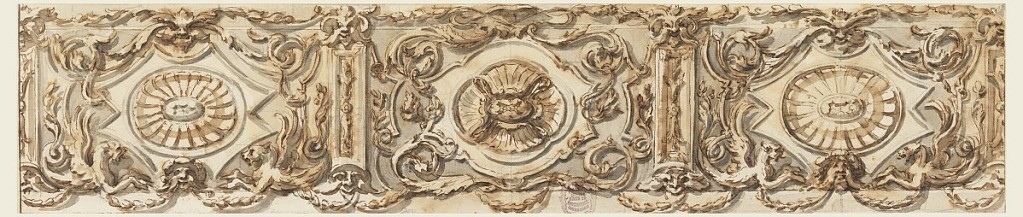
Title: Design for a Frieze
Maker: Carlo Marchionni, Italian, 1702–1786
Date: ca. 1770
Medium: Black crayon, pen and sepia ink, brush and gray watercolor on laid paper
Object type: Drawing
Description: Three panels framed by oblongs with masks above and below, supporting festoons, whose other ends are supported in the lateral panels by masks above and below, and in the central panel by rinceaux. Inside the panels are smaller ones framed by bands, with an oval containing a shell, at left and right, and a motif of four shells in the center; rinceaux; half-figures of winged animals at left and right.